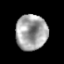
Tissue: skin
Cell type: Epithelial cells
Senescence score: 0.1512
Nuclear area (px): 1097
Mean DAPI intensity: 162.288